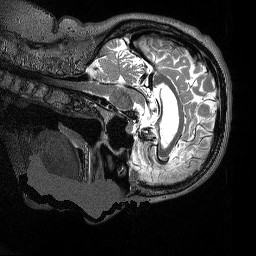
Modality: T2w
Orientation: sagittal
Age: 76
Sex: female
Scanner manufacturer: siemens
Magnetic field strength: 3 T
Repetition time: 3.2 s
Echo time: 0.564 s